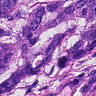
Metastatic tissue present: yes